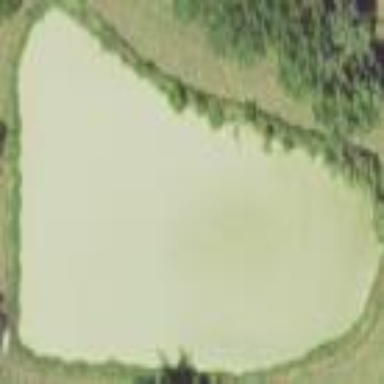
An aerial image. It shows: Peaceful pond surrounded by nature.